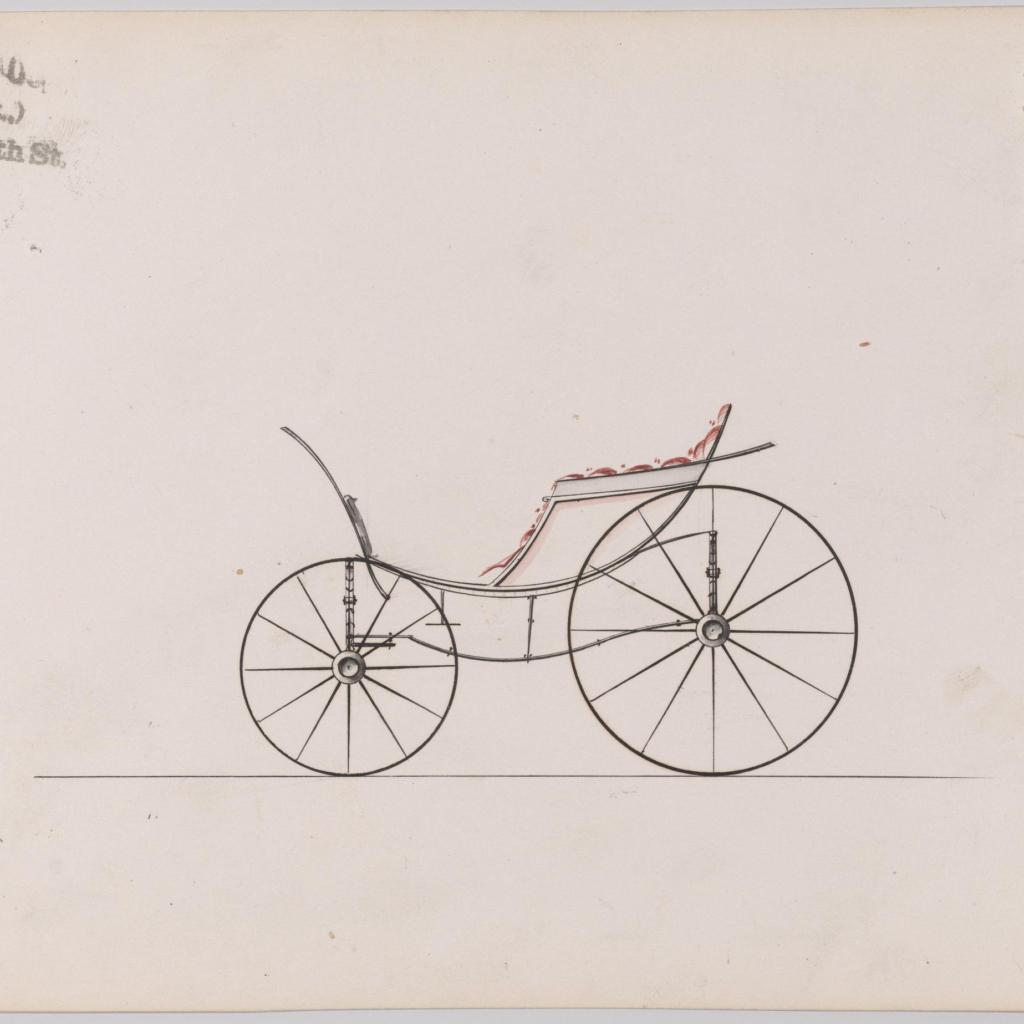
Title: Design for Pony Phaeton, no. 3243a
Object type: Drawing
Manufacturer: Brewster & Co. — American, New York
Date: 1876
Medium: Pen and black ink, watercolor and gouache
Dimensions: Sheet: 6 x 9 in. (15.2 x 22.9 cm)
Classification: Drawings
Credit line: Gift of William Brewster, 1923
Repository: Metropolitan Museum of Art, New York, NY